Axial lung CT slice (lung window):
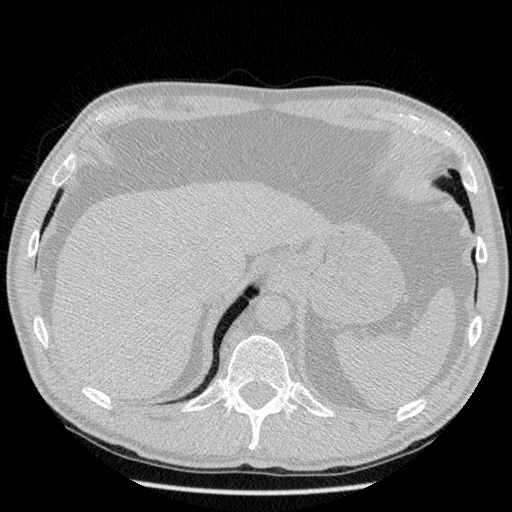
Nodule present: no